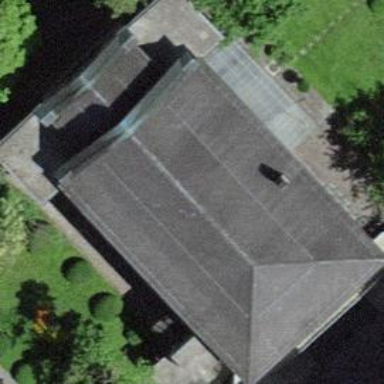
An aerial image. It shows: Church which is place of worship.